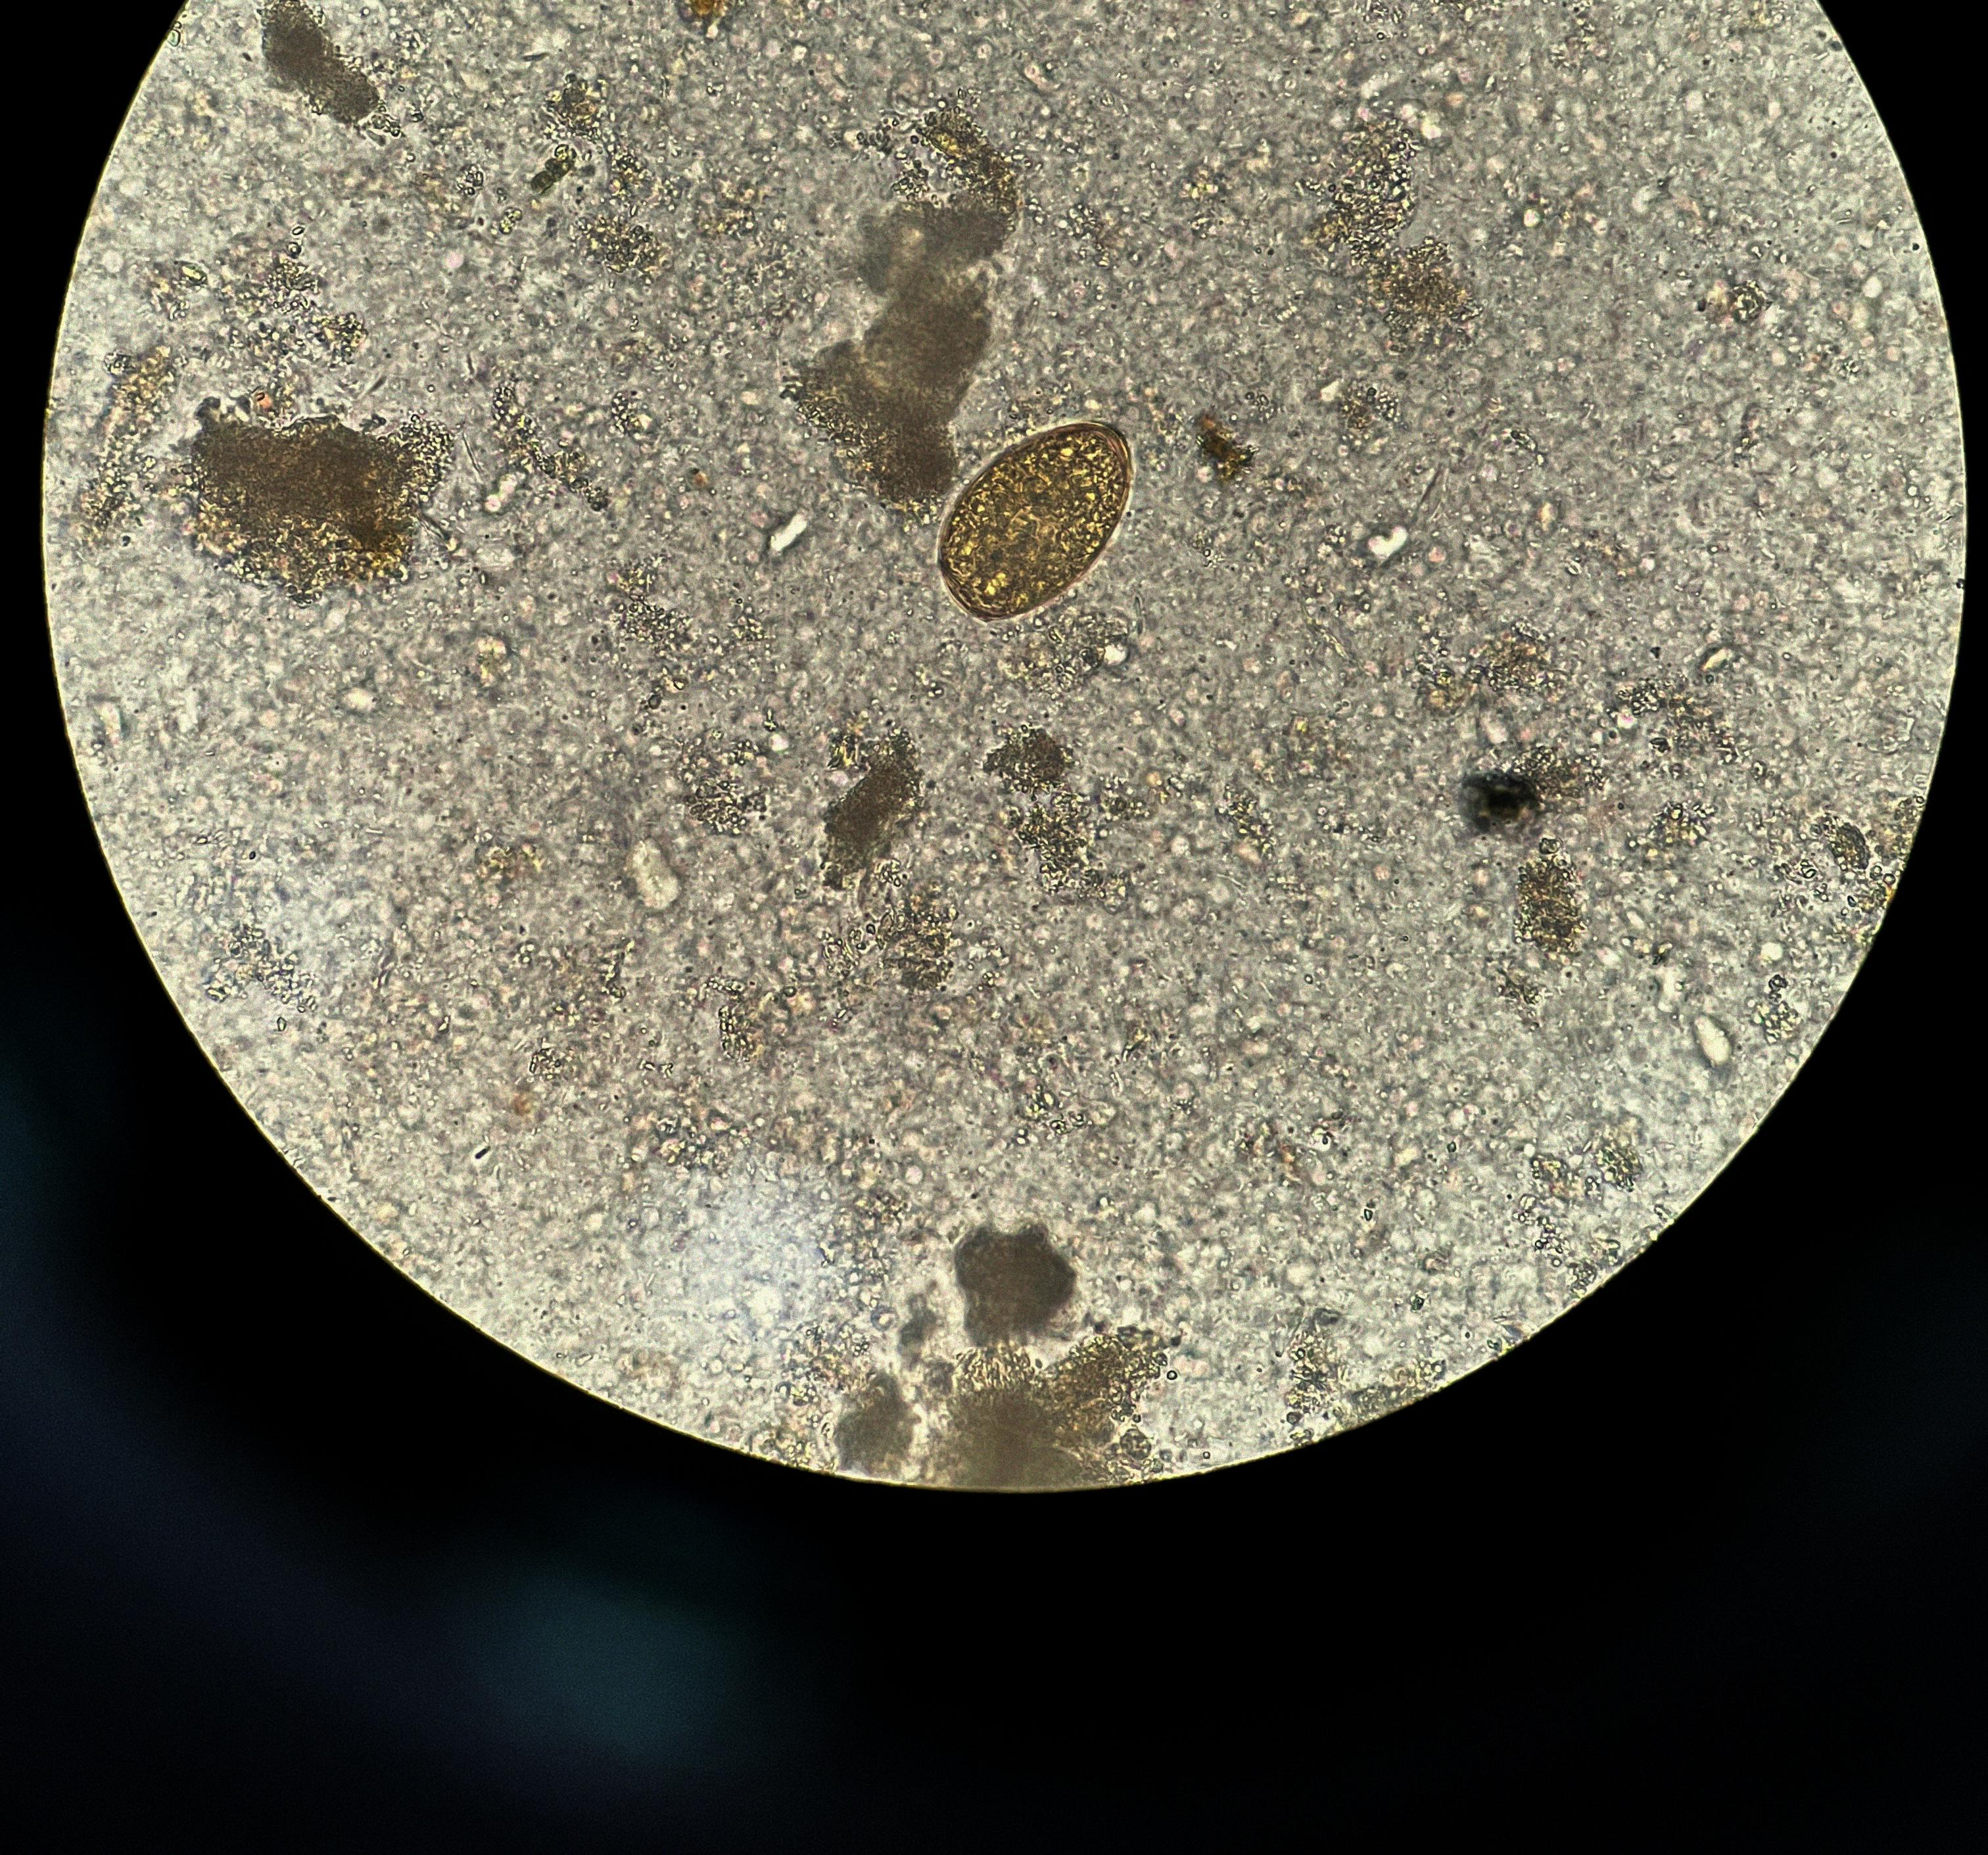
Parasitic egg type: Paragonimus spp